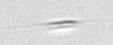
Label: Cylindrotheca_morphotype1